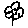
Label: flower